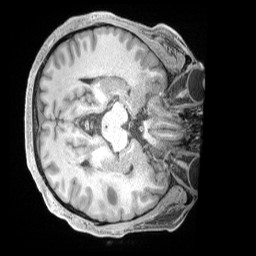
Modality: T1w
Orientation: axial
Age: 36
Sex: male
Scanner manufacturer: siemens
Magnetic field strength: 3 T
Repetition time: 2 s
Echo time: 0.00211 s